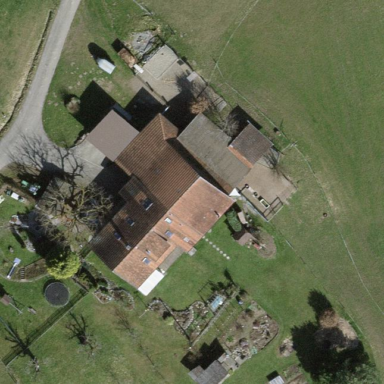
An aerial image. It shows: Farmyard area.